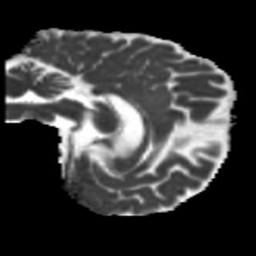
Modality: MD
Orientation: sagittal
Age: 42
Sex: male
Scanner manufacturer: siemens
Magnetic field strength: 3 T
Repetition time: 5.25 s
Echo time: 0.08 s